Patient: sex F, age 65
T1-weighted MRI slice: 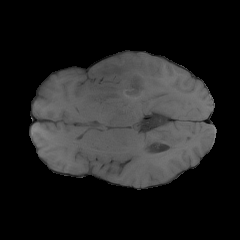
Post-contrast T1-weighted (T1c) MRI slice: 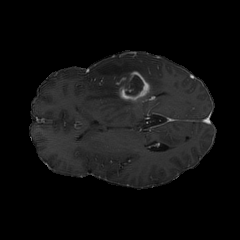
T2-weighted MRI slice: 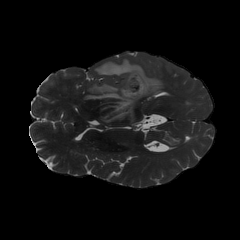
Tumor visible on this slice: yes
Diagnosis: Glioblastoma, IDH-wildtype
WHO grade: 4